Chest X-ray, PA view. Patient: 52 years old, sex F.
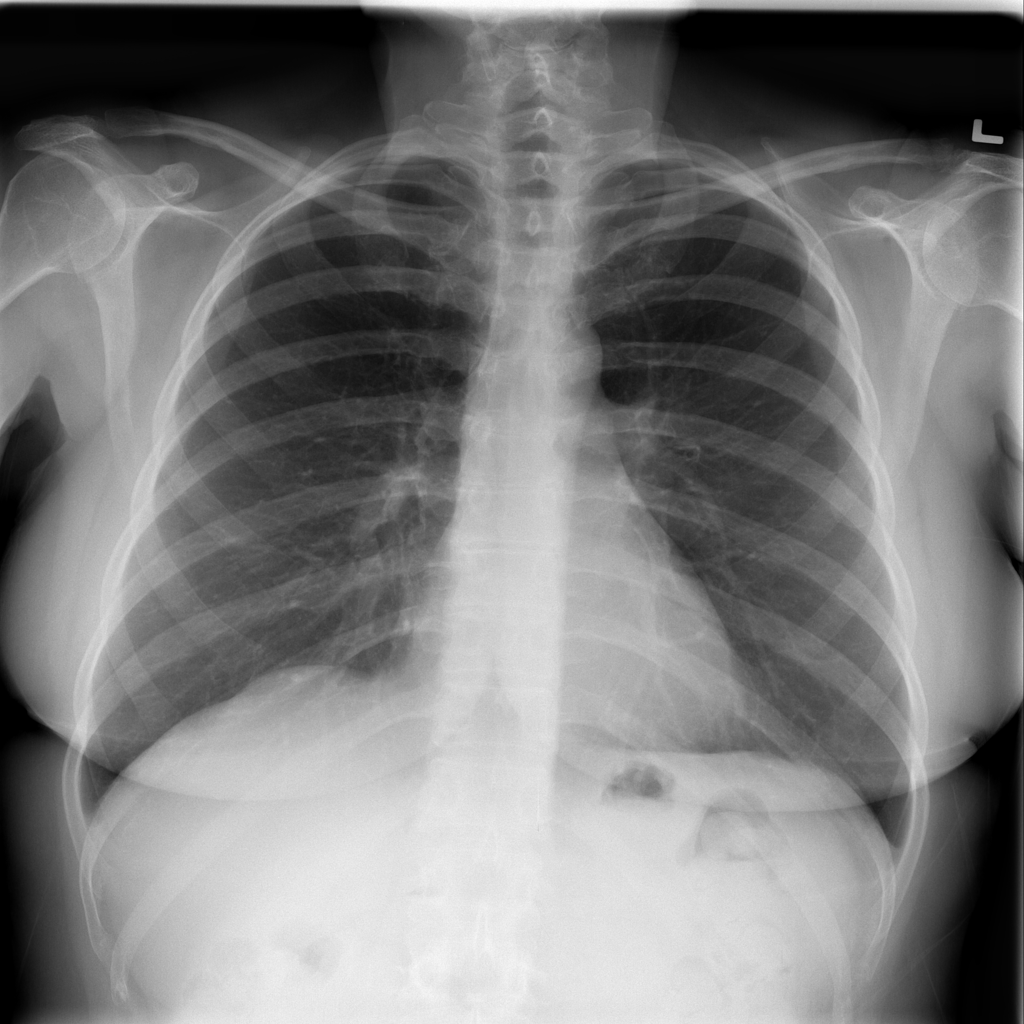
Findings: No Finding